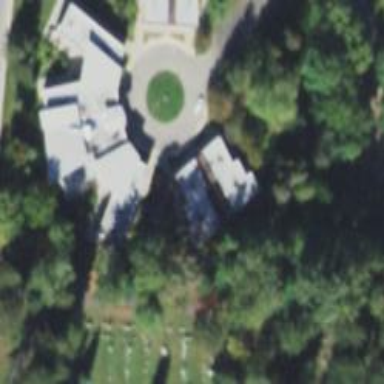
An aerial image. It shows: Historic memorial.